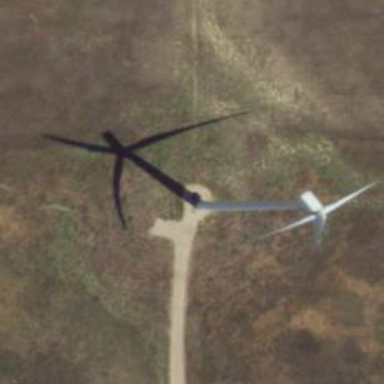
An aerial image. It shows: Wind generator with horizontal axis. The generator is wind turbine.